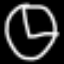
Label: clock